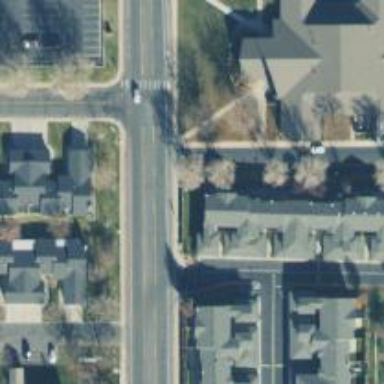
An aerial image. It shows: Unmarked crossing on the road.